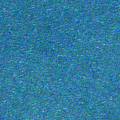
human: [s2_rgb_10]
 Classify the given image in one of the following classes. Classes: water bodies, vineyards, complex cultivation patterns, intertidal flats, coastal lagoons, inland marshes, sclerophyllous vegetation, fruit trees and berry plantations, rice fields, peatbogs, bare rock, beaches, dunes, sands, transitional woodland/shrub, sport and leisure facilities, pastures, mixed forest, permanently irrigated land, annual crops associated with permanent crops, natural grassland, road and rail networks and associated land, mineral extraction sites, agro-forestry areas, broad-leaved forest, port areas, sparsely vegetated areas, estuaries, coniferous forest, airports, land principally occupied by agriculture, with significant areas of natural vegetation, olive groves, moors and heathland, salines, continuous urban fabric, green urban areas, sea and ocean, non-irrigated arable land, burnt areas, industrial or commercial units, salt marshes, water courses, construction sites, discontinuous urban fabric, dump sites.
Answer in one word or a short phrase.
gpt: sea and ocean